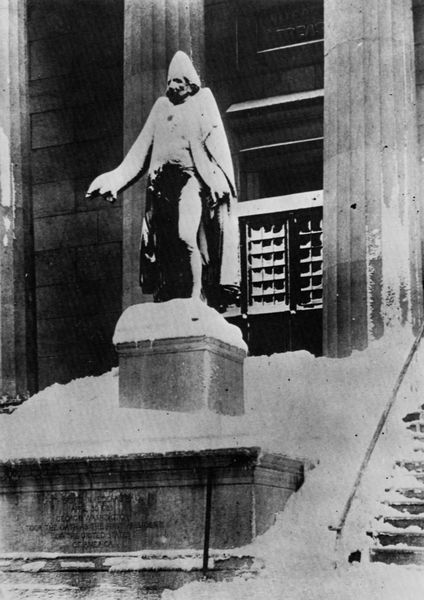
Titel: Washington im Schnee
Künstler: Amerikanischer Photograph
Schlagwörter: mann, weiß, fenster, geste, grau, schwarz, säule, säulen, gebäude, schal, schnee, architektur, arme, gesicht, sockel, stein, gitter, figur, mantel, stehend, person, skulptur, statue, beine, bein, schrift, fassade, winter, treppe, tafel, inschrift, stufen, plastik, foto, fotografie, denkmal, schwarzweiß, text, photo, kanneluren, schaft, aufnahme, verschneit, stiegen, photogaphie, eingeschneit, schneeverwehung, kaanneluren, verschniet